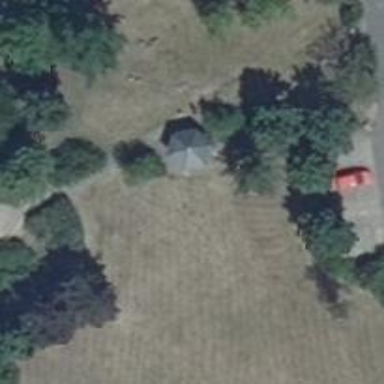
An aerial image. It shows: Shelter.